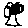
Label: tree